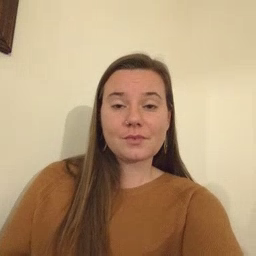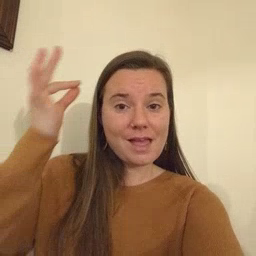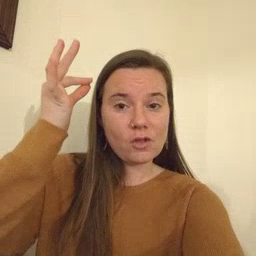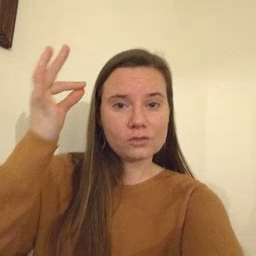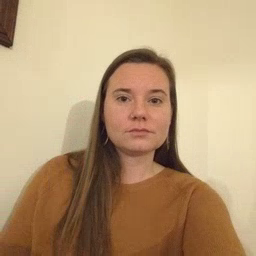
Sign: hair